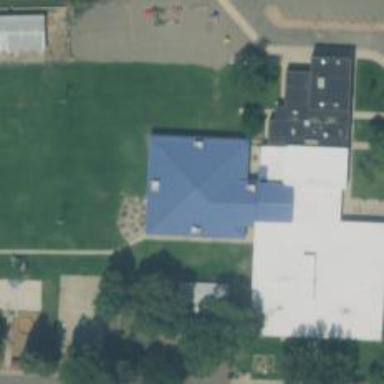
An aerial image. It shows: School.